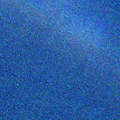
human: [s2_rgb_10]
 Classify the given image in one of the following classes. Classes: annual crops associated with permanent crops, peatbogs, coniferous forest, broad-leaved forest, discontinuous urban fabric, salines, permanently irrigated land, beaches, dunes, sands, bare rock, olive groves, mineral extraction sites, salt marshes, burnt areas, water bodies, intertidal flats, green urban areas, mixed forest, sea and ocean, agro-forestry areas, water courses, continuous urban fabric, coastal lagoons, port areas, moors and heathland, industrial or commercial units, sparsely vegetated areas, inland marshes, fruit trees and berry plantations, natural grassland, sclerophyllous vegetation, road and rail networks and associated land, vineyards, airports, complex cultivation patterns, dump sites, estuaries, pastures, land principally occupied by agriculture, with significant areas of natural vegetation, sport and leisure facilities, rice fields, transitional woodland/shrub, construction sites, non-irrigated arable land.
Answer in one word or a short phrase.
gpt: sea and ocean